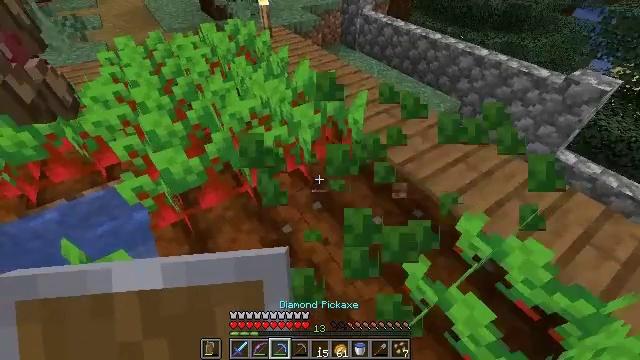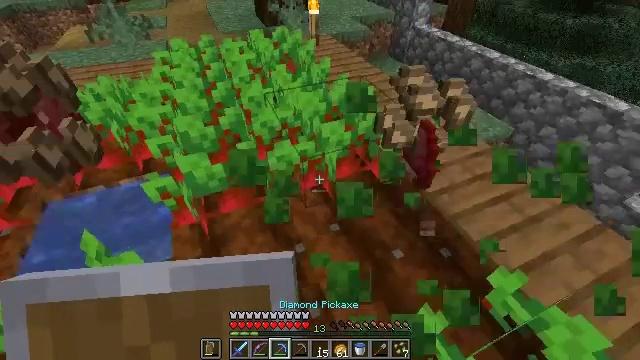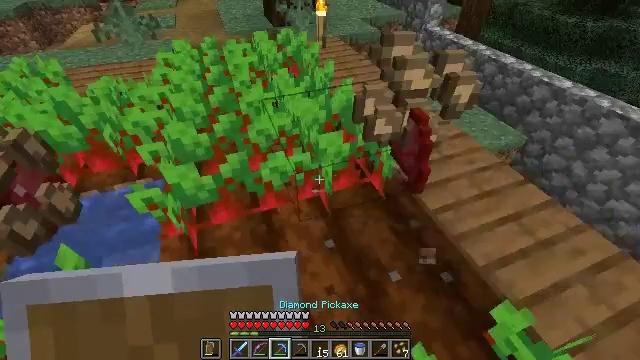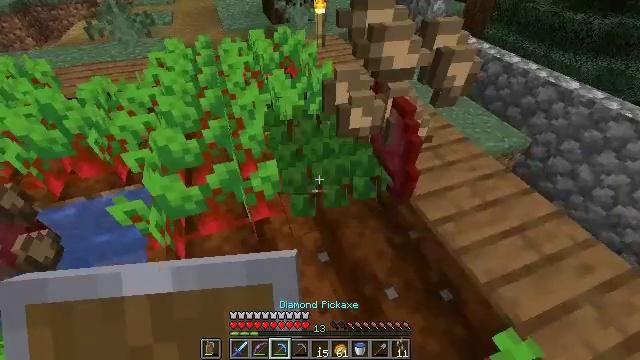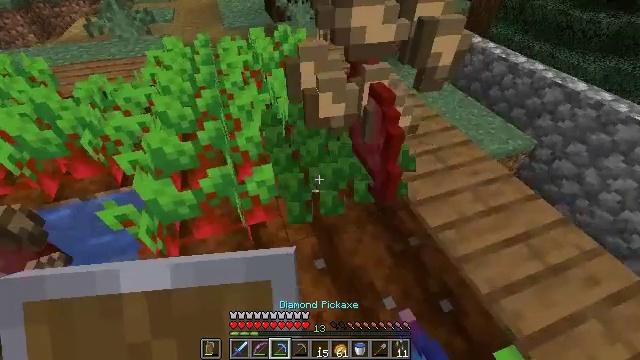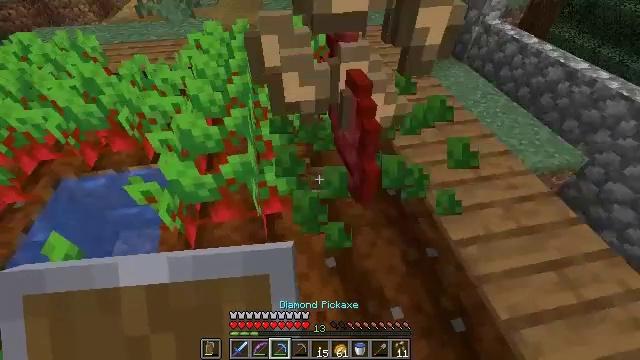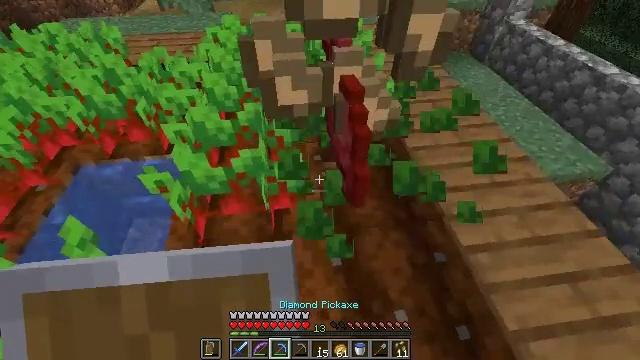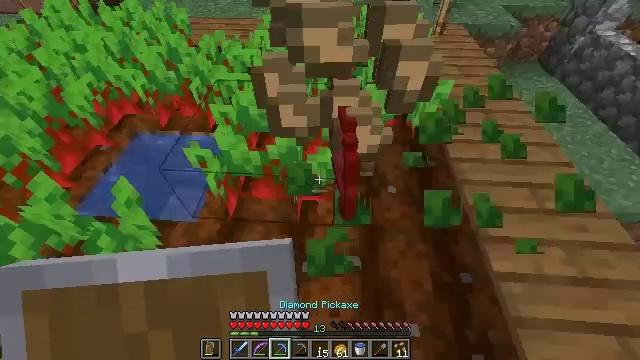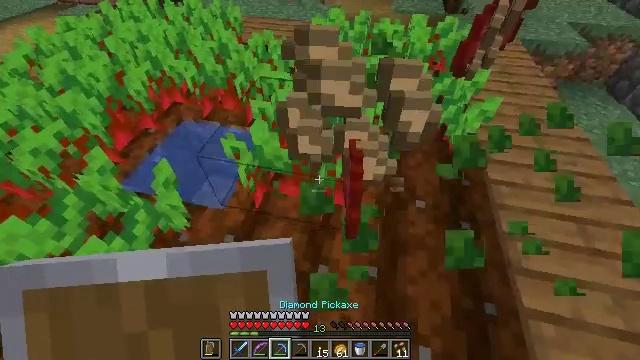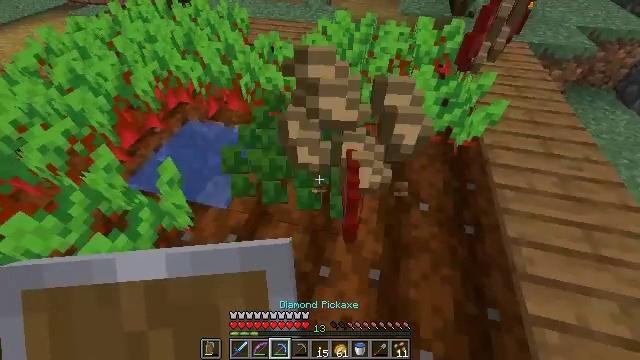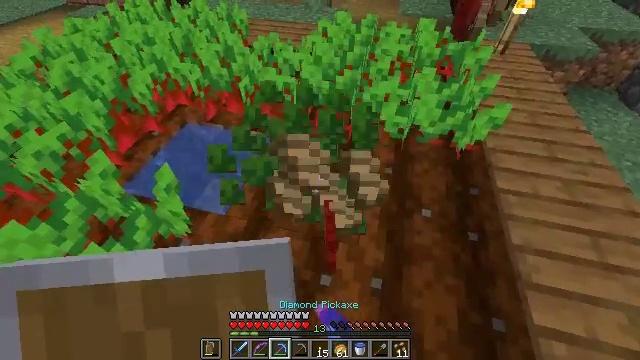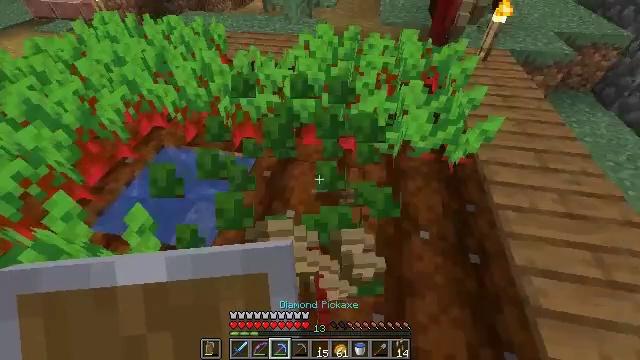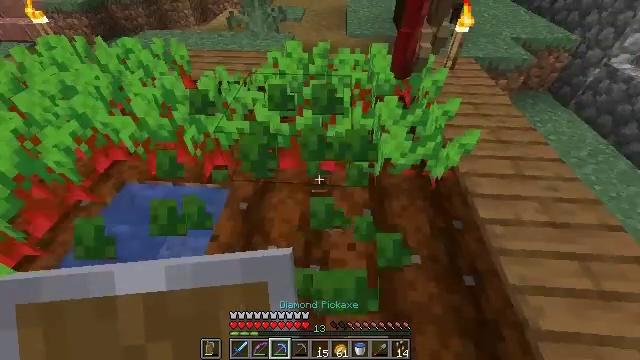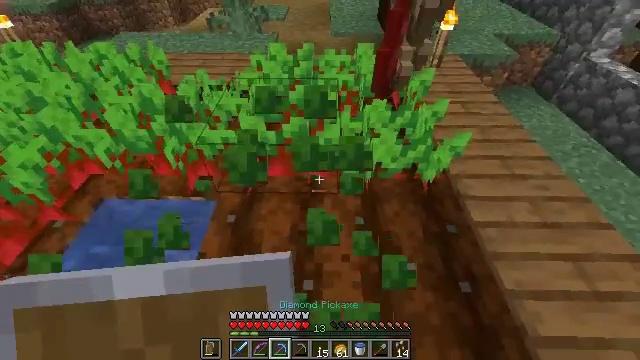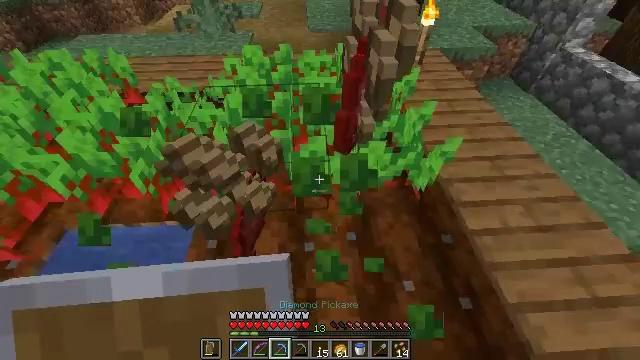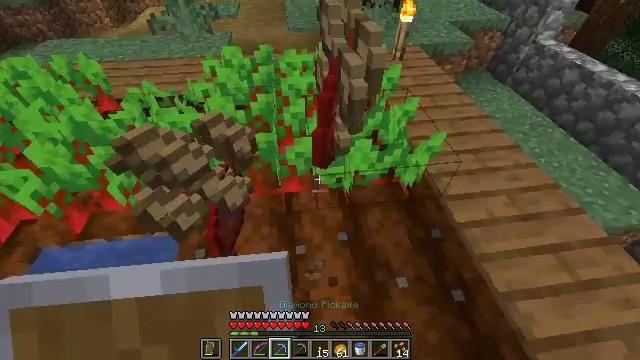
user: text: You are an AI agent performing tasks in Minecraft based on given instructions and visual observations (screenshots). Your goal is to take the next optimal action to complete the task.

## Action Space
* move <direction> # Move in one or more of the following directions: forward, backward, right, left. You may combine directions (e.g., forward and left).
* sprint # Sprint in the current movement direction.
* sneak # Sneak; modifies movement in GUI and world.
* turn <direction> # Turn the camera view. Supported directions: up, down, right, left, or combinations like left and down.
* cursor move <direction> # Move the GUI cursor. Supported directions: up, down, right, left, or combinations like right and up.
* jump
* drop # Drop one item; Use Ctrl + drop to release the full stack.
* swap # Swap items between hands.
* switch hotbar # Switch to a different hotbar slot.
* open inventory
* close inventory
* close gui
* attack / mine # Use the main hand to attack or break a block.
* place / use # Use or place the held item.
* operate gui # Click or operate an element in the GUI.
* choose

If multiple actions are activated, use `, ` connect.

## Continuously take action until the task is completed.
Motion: motion action
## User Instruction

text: Mine beetroots from the garden.
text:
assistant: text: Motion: move forward and move right, turn left and up
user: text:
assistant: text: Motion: move forward, turn left
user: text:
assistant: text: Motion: attack / mine
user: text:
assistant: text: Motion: attack / mine
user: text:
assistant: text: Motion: turn left and down
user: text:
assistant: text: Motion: turn left
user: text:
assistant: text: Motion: turn left and down
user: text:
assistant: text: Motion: turn left
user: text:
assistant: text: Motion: turn left, attack / mine
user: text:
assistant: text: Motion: move forward, attack / mine
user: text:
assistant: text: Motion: move forward, turn right and up
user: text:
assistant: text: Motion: move forward, turn right and up
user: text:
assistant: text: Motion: move forward, turn right
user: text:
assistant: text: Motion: turn right and down
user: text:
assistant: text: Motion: turn right
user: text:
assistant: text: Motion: turn left
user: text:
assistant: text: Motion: turn left
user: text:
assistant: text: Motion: turn left
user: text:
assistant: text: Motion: attack / mine
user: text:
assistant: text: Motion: attack / mine
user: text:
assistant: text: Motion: move forward
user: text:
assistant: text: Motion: move forward
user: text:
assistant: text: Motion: move forward
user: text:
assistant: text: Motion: move forward, turn left and down
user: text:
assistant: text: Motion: move forward, turn right and down
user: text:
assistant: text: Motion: turn right and up
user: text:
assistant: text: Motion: turn left
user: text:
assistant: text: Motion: move forward, turn left and down
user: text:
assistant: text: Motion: move forward
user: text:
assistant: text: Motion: attack / mine